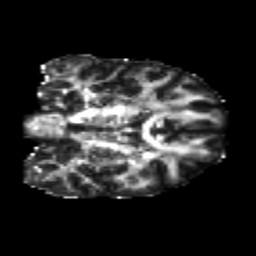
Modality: FA
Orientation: coronal
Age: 24
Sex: female
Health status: healthy
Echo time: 0.074 s